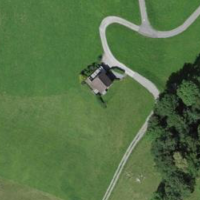
EUNIS habitat code: 24
Species observed at this site:
Limax cinereoniger
Cardamine pratensis